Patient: sex M, age 60
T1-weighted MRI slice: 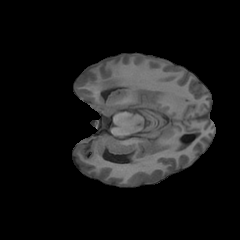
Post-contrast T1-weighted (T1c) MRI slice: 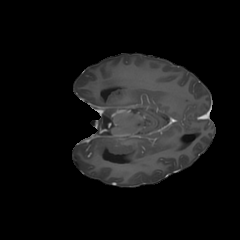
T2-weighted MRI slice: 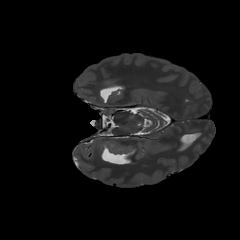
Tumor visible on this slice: yes
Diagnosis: Glioblastoma, IDH-wildtype
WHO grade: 4